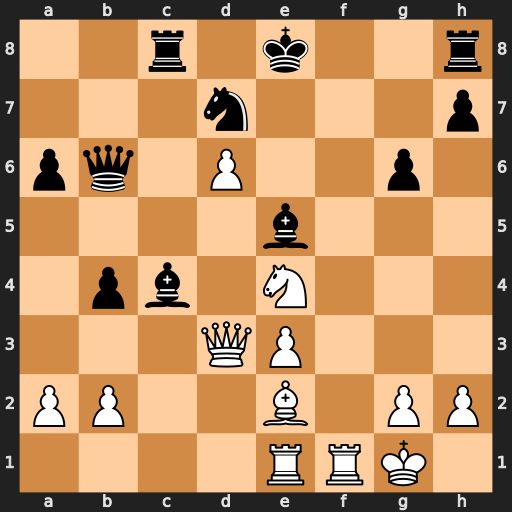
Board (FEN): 2r1k2r/3n3p/pq1P2p1/4b3/1pb1N3/3QP3/PP2B1PP/4RRK1
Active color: w
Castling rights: k
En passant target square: -
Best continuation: Rc1 Bxd3 Rxc8+ Qd8 Rxd8+ Kxd8 Bxd3